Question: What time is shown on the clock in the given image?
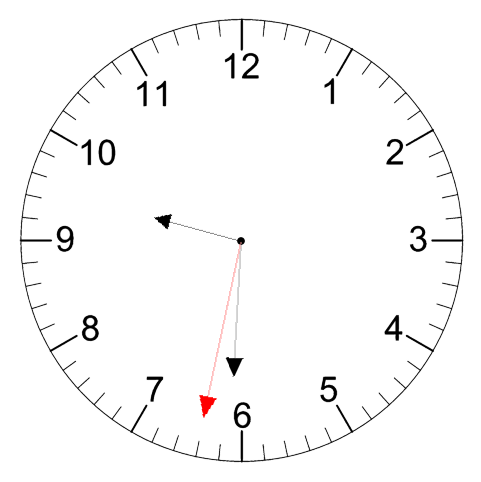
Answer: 09:30:32